Question: I am able to show it ok in IE9, but in Chrome the number goes down. Trying to fix this for Chrome:
<URL>

'''
<table class="table table-condensed table-hover table-striped">
<thead>
<tr>
<th></th>
<th>AAAA</th>
<th>AAAA</th>
<th>AAAA</th>
<th>AAAA</th>
<th>AAAA</th>
<th>AAAA</th>
</tr>
</thead>
<tbody>
<tr>
<td class="text-center" style="padding-top: 5px; width: 25px;"><span class="label label-success" style="margin-bottom: 3px; display: inline-block; width: 100%; height: 22px; padding-top: 2px;"><i class='fa fa-check' style="font-size: 18px;"></i></span><span style='position: relative; top: -15px; right: 0px; left: 21px;'><span style='text-align: center; float: left; width: 22px; height: 22px; border: 2px solid #5cb85c; border-radius: 100%; background-color: #f0ad4e; color: white;'>6</span></td>
<td>text</td>
<td>text</td>
<td>text</td>
<td>text</td>
<td>text</td>
<td>text</td>
</tr>
</tbody>
</table>
'''
Thanks for any info.
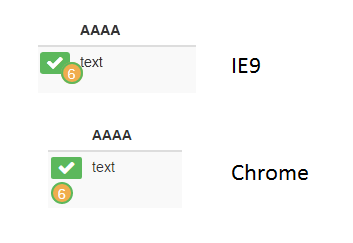
Answer: Remove the 'float' and set 'display: inline-block' to the span containing a number.
DEMO: <URL>